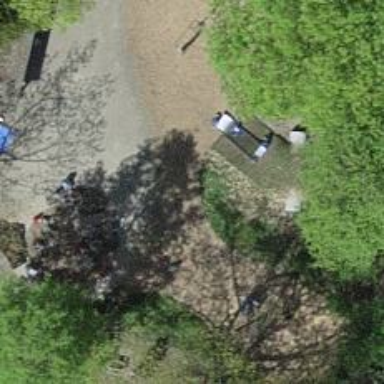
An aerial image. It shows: Playground with springy equipment.